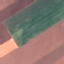
Label: AnnualCrop